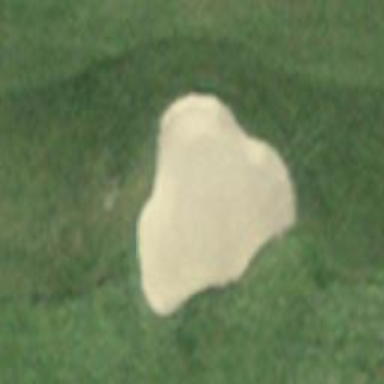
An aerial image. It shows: Sand bunker on golf course.